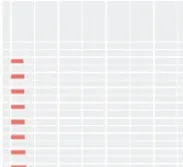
Whole exome sequencing (WES) of tumor samples from primary lesion, regional lymph nodes and peritoneal metastatic lesions. (C) Variation frequency (VAF) distribution. The mark "*" means that there are 2 or more mutations in the same gene, which was labelled with gene or amino acid changes.
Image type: chart (chart)